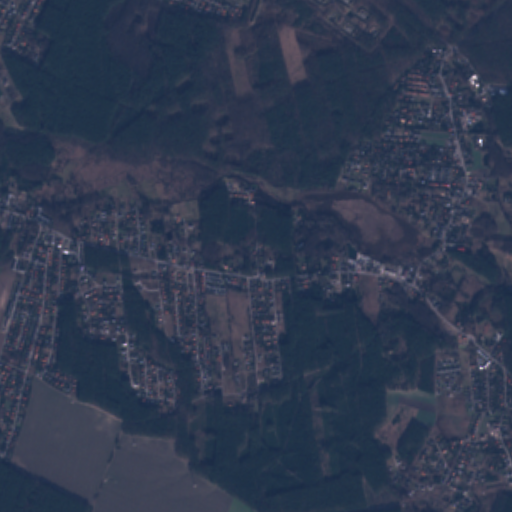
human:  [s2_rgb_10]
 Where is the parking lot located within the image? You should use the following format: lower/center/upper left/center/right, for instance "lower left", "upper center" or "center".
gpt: The parking lot is located in the upper right of the image.
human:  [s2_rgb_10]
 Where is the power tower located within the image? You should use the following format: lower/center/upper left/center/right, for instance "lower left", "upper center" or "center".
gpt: The power tower is located in the lower of the image.
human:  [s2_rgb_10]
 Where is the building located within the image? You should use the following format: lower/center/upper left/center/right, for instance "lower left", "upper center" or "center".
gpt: There is no building in the image.